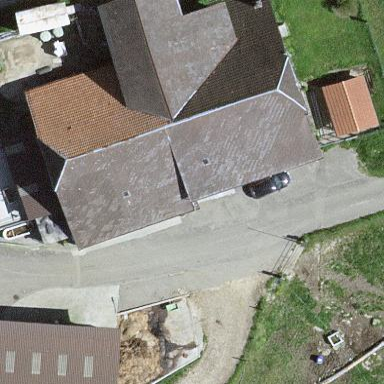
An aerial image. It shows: Farm building.